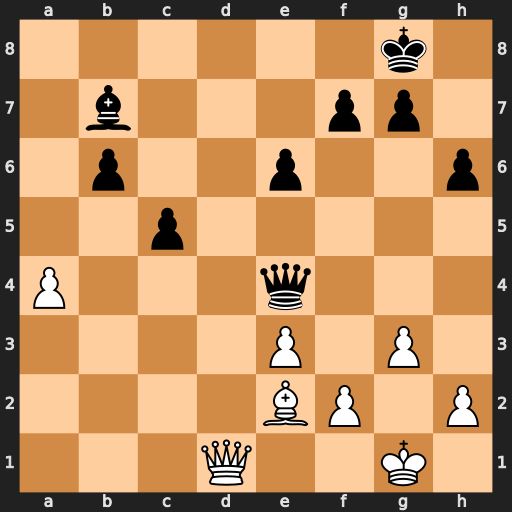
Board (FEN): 6k1/1b3pp1/1p2p2p/2p5/P3q3/4P1P1/4BP1P/3Q2K1
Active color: w
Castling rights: -
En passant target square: -
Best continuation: Qd8+ Kh7 Bd3 Qxd3 Qxd3+